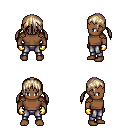
a pixel art fantasy rpg character, male body template, human, dark skin, leather shoulder armor, metal pants, white blonde twin-tailed hairstyle, gold gloves, four views (front, back, left, right), 2x2 character sprite sheet, small pixel art, hard edges, no anti-aliasing